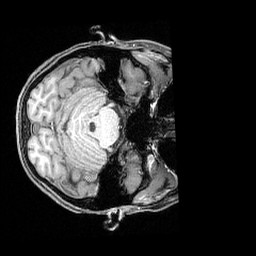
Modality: T1w
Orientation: axial
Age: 25
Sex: female
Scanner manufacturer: siemens
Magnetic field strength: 3 T
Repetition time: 2.3 s
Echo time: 0.00324 s